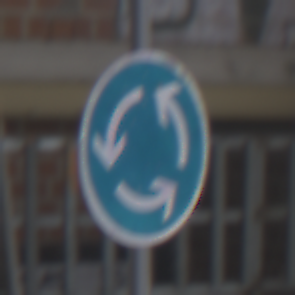
Verkehrszeichen: Kreisverkehr
Umgebung: Roofed, Special
Tageszeit: Midday
Wetter: Overcast
Licht: Natural
Jahreszeit: NotSpecified
Kontrast: MediumContrast